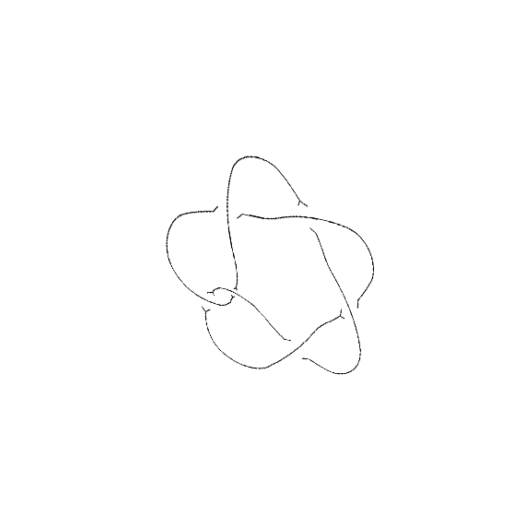
Crossing number: 6